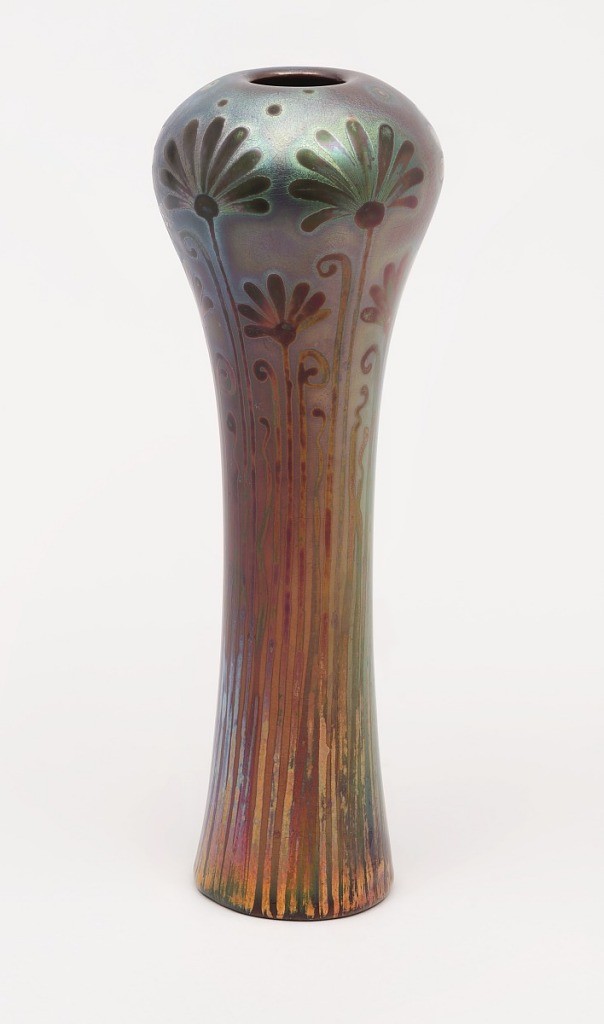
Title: Vase
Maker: Jacques Sicard, French, 1865–1923
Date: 1902–07
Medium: Molded, glazed, and lustered earthenware
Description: Gray-white clay body, molded. Tall, slender, slightly cylindrical body with globular shoulder, no neck, incurving rim; no foot. Design of vertical flowers (stylized carnations) and curving leaves that rise up onto the shoulder. Beneath and between these are smaller flowers and leaves. A few random dots on top of shoulder. Decoration in metallic lustres on an iridescent ground, in shades of peacock blue, lavender, crimson, and green against a copper glaze ground, particularly lustrous at the base.